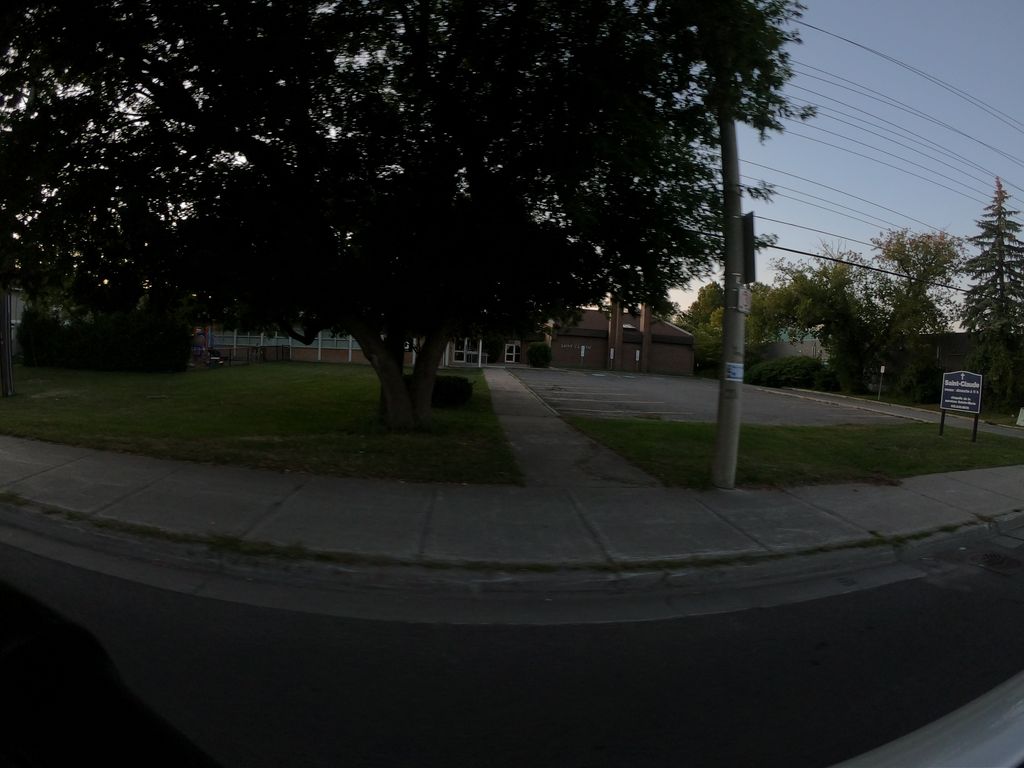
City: ottawa-gatineau